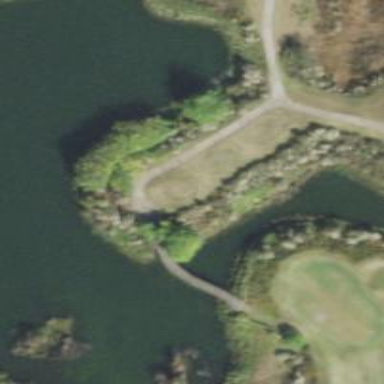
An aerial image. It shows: Path designated for golf carts.